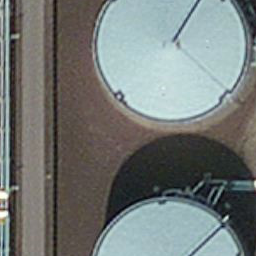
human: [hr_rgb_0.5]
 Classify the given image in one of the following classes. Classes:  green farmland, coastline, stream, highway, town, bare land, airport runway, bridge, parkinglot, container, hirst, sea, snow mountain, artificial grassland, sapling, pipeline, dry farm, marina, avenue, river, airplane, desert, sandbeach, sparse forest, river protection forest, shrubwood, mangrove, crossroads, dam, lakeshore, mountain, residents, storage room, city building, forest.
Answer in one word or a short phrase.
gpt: storage room